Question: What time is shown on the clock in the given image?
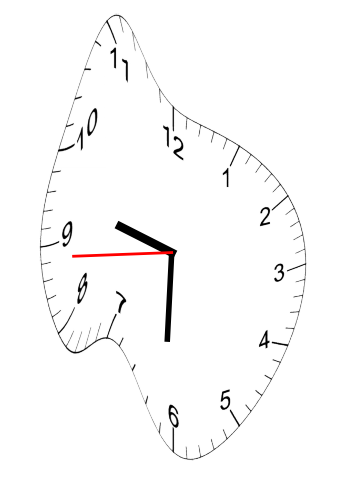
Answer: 09:30:44